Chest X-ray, PA view. Patient: 41 years old, sex F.
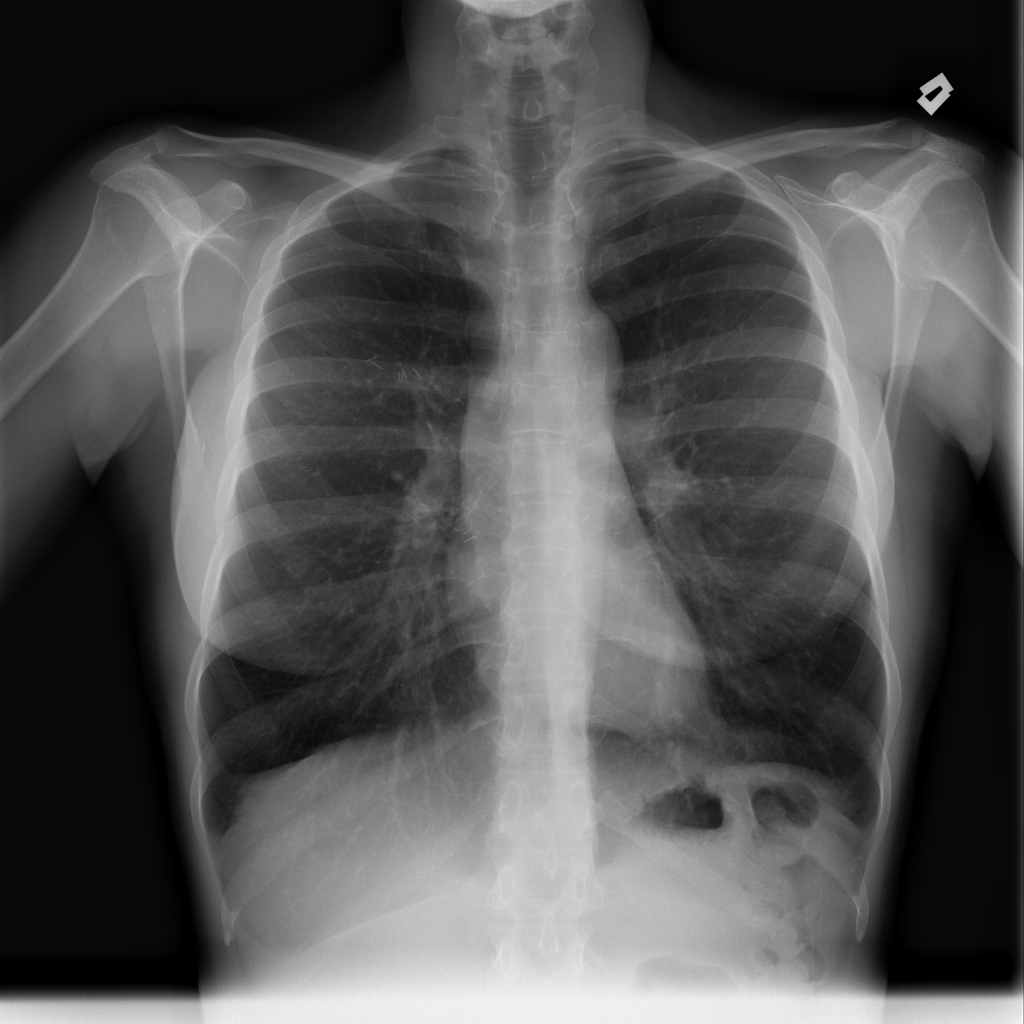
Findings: No Finding